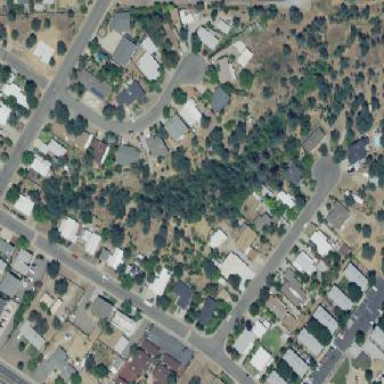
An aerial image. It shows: Residential area within neighborhood.